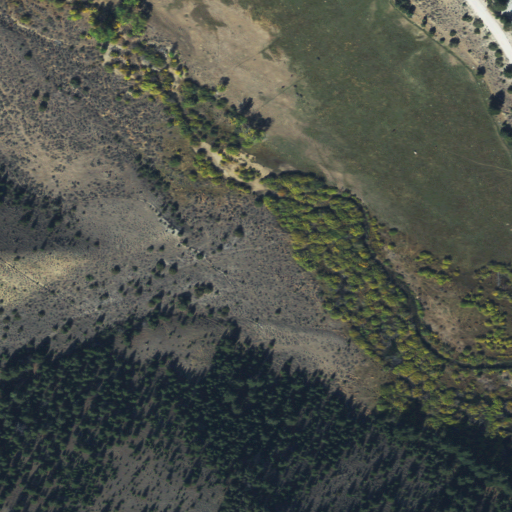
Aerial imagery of valley in Montana named Canyon Gulch containing shrub, grassland, evergreen forest, open development, and low intensity development